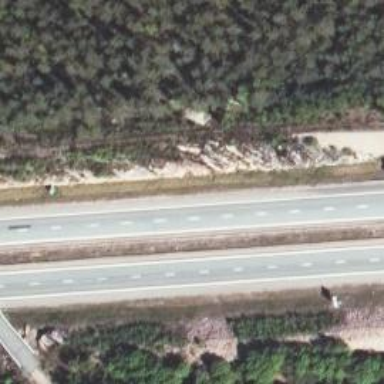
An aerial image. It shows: Asphalt motorway.